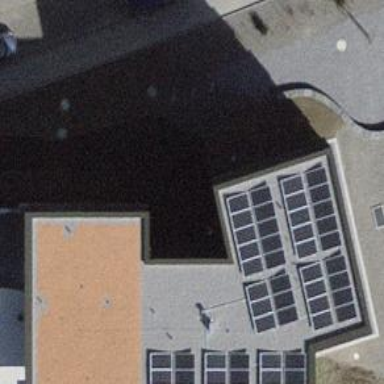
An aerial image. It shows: Solar power generator.